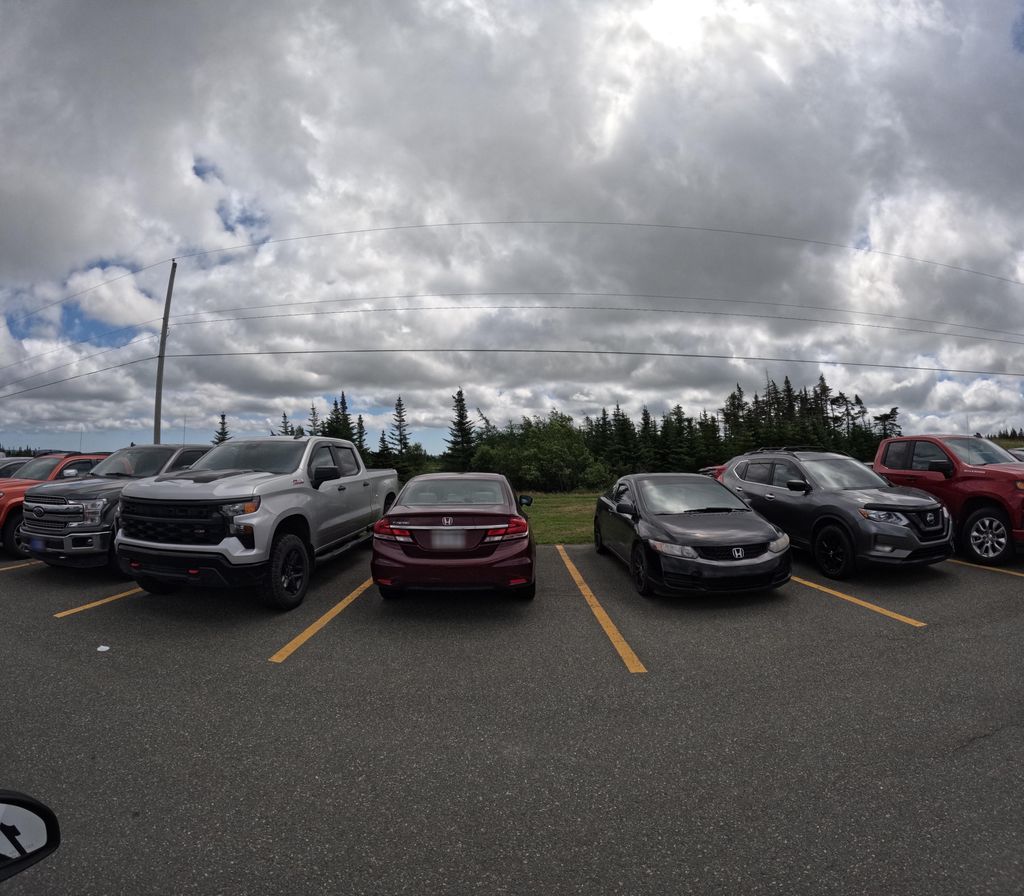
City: st_johns